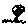
Label: flower